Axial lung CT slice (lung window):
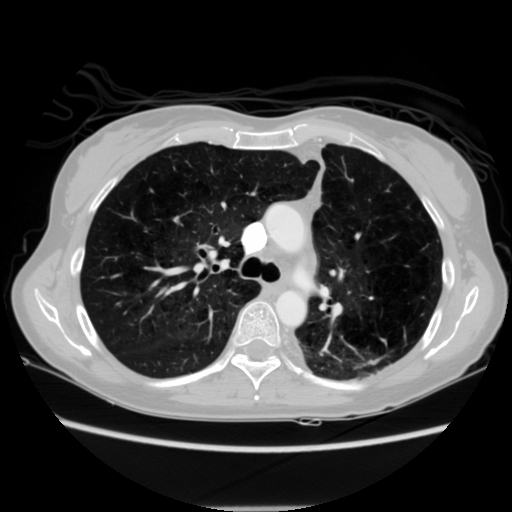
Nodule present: no